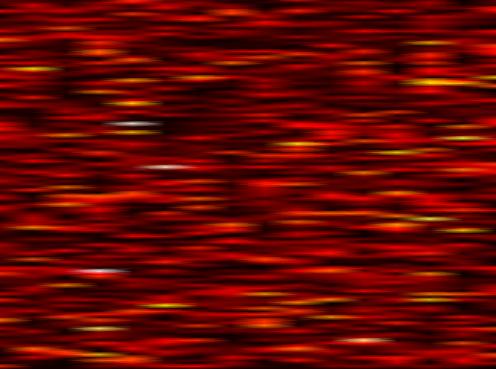
Label: OFDM